Platform: macOS
Application: Arc Browser
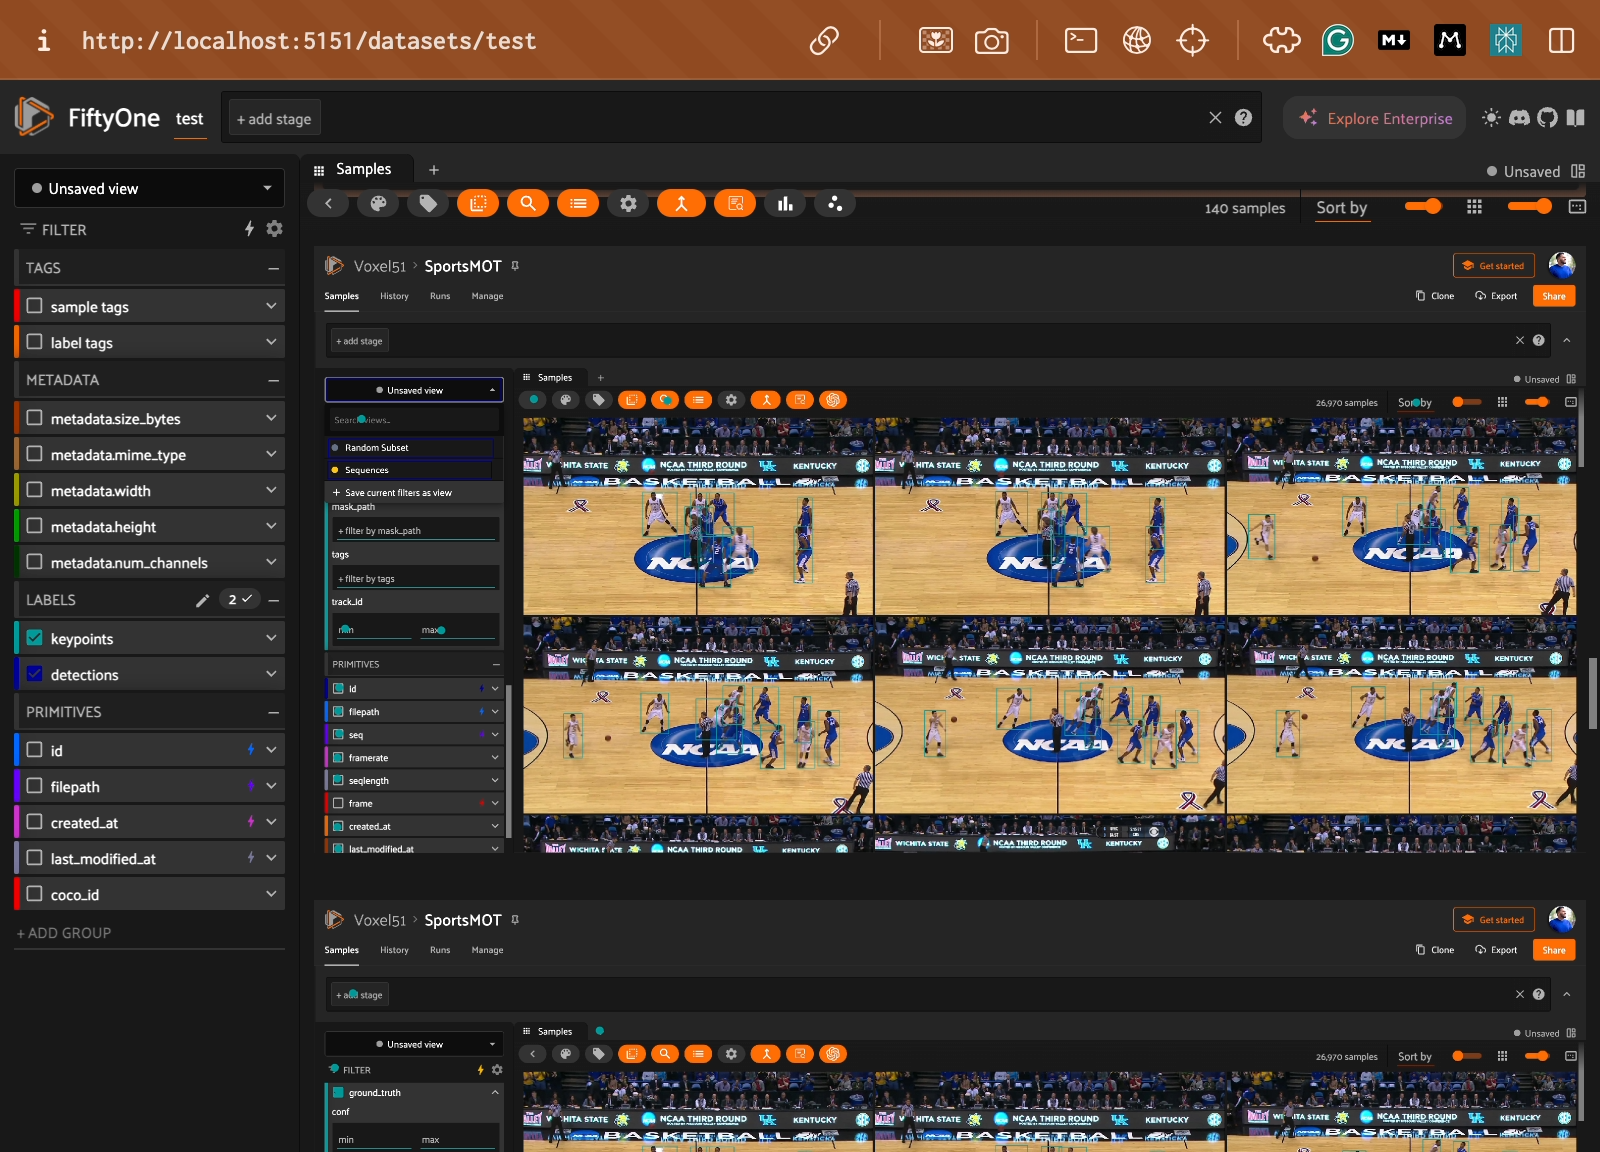
task_description: Clear any view stage thats been applied to this dataset
action_type: click
element_info: Icon
steps_since_start: 1